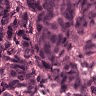
Metastatic tissue present: yes